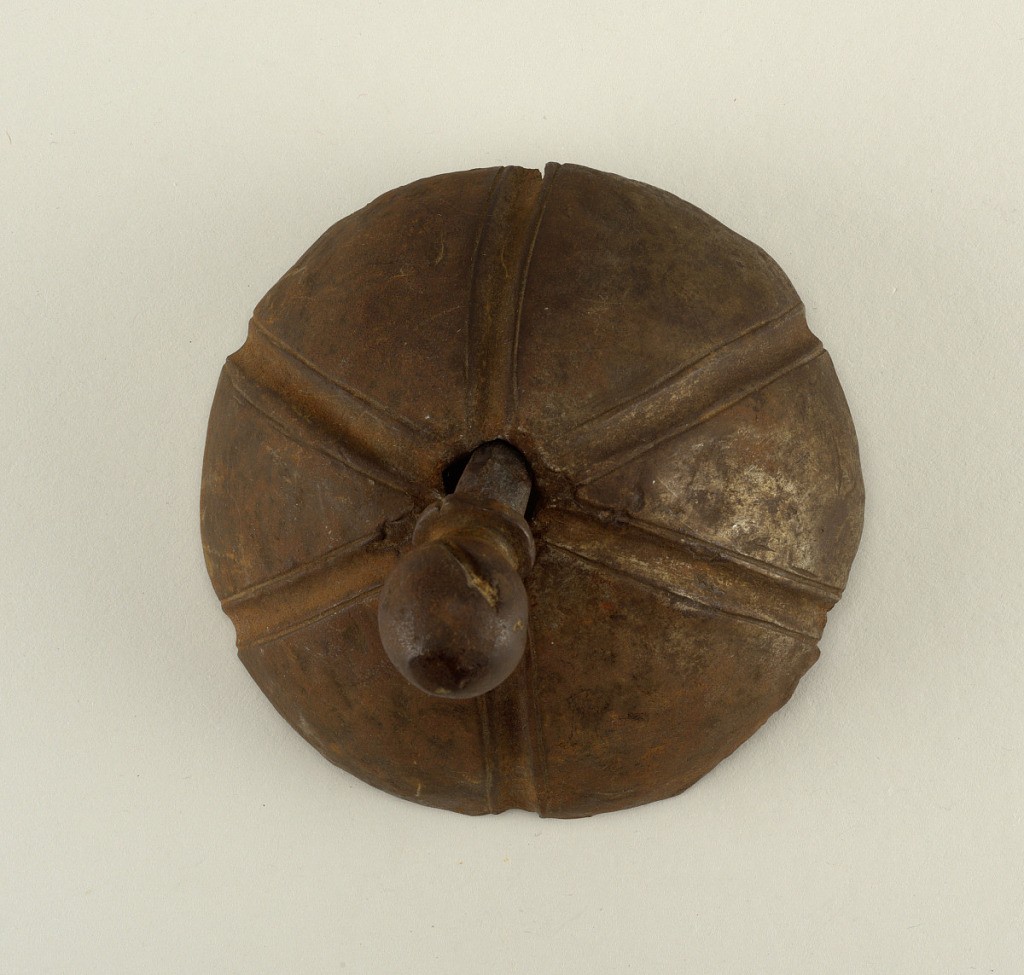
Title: Decorative door boss and nail
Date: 15th century
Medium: Wrought iron
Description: Hemispherical boss divided into six triangular sections channels bounded by lines. Rounded nail head flanged at neck above a square shank.